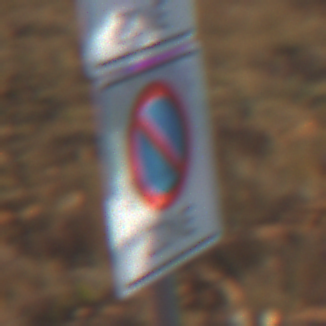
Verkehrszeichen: BeginnEingeschraenktesHalteverbotZone
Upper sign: BeginnZone30
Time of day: MorningAfternoon
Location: Outdoor (Nature)
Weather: Clear
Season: NotSpecified
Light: Natural